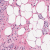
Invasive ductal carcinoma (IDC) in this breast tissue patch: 1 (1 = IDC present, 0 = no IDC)